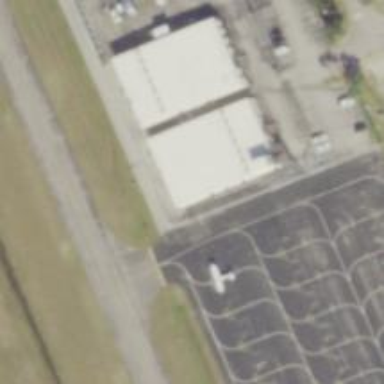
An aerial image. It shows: Image of taxiway at airport.